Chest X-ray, PA view. Patient: 54 years old, sex F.
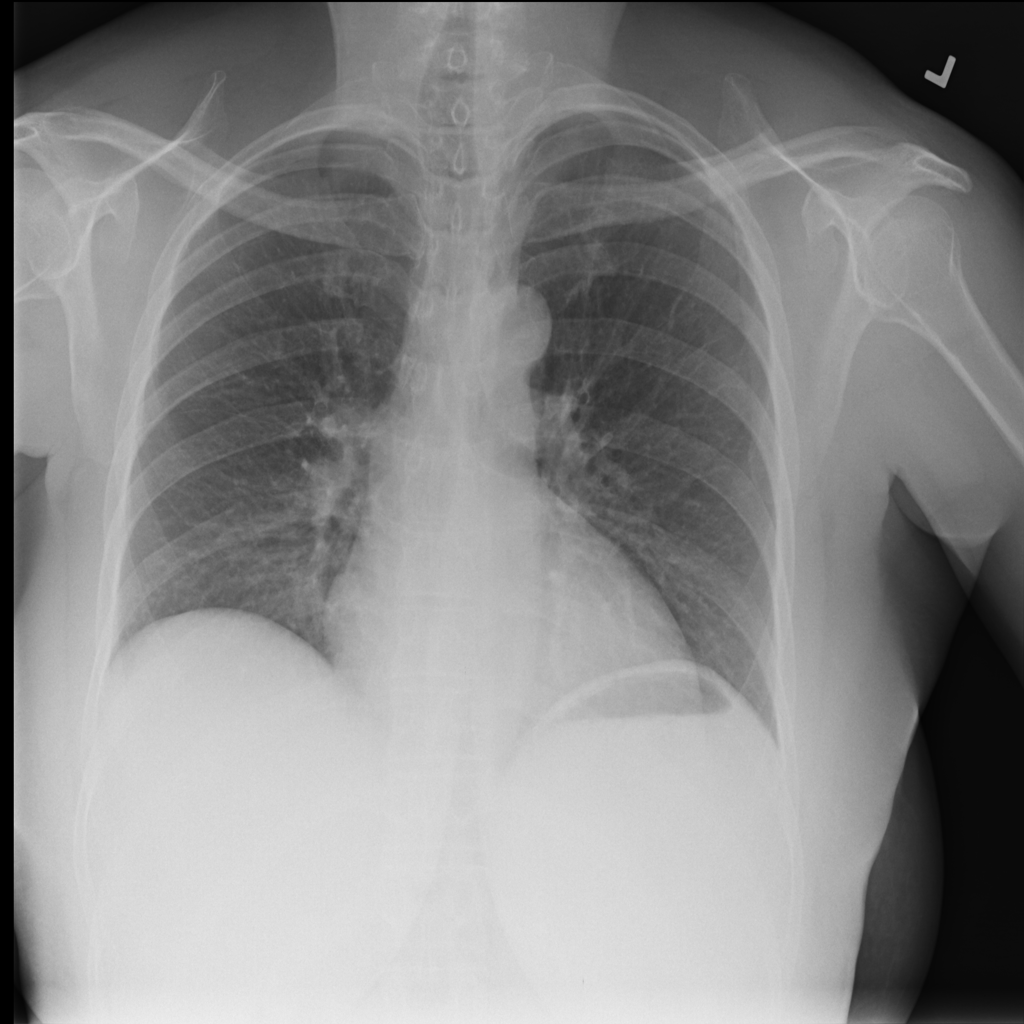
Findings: No Finding